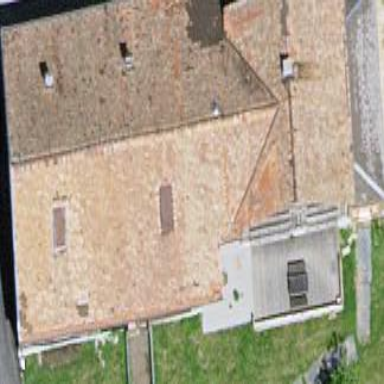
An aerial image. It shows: Simple house.